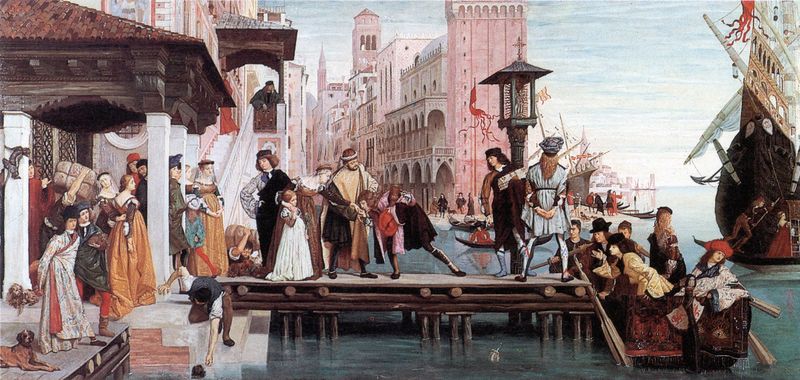
Titel: Le départ de l'enfant prodigue à Venise, Die Abreise des verlorenen Sohnes in Venedig
Künstler: James Tissot
Standort: Paris
Institution: Musée du Petit Palais
Schlagwörter: blau, gemälde, gruppe, hand, himmel, kopf, mann, meer, wasser, weiß, wolken, fluss, frauen, gelb, kirchturm, menschen, mädchen, see, stadt, ufer, braun, bunt, fenster, frau, hell, hintergrund, holz, hut, hüte, kleid, kleider, laterne, marmor, männer, orange, pfeiler, schwarz, strasse, szene, säule, säulen, türkis, vordergrund, ausblick, dach, gebäude, haus, hund, hunde, rot, schloss, beige, fest, gesellschaft, leute, malerei, meschen, kappen, architektur, blass, falten, geschichte, kleidung, mensch, stehen, stein, hände, öl, horizont, häuser, pfähle, spiegelung, weite, brücke, gewässer, gitter, kanal, kirche, hochwasser, gewand, haare, stoff, stoffe, adel, gewänder, kind, personen, gotik, renaissance, rosa, vornehm, boot, boote, handel, kahn, kinder, paddel, ruder, rund, turm, balkon, terrasse, schiff, schiffe, segel, liegen, ente, ansicht, bogen, fahnen, fassade, italien, perspektive, vedute, venedig, fahne, flagge, mast, segelschiff, tag, pilaster, hafen, schiffahrt, anleger, kai, masten, bootssteg, landung, pier, reling, steg, treppe, treppen, historienbild, könig, ruderboot, rudern, leuchter, aufgang, balken, stufe, stufen, junge, anlegen, bucht, bögen, treppenstufen, loggia, kreuz, türme, palast, palazzo, abschied, schwimmen, wirr, städtisch, stelzen, genreszene, menschenmenge, wimpel, seefahrt, gemäuer, mittelalter, historienmalerei, romanik, stadtlandschaft, verbeugung, adelig, lokalfarben, windspiel, kaufleute, flaggen, anker, ankunft, fähnchen, begrüßung, vordach, schattenlos, träger, deutschrömer, klettern, ros, anlegestelle, helfen, canaletto, campanile, lagune, ablegen, historisch, ware, mittelgrund, ankommen, medici, schwimmer, trppe, piazetta, canale grande, gondel, gondeln, bogenfries, prächtig, markusplatz, trum, bevölkerung, lebendig, maurisch, dreimaster, venezianisch, planke, handlung, verhangen, carpaccio, paket, piraten, überfüllt, geschehen, verladen, venise, ballen, personnen, geschäftig, anlegesteg, dogen, guidecca, bucintoro, der triumpf der  künste overbe, ich sehe das bild nicht, masts, ruderkahn